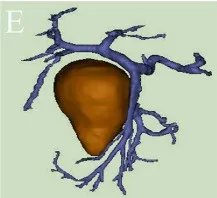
(A-E) The enhanced Computed Tomography (CT) and three-dimensional reconstruction performance of Case 2.
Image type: radiology (ct)